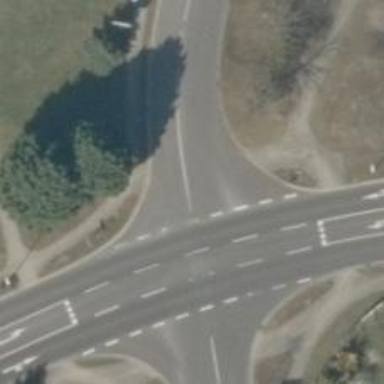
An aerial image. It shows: Road with "give way" sign.